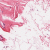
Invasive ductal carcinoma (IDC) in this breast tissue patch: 0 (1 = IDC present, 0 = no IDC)